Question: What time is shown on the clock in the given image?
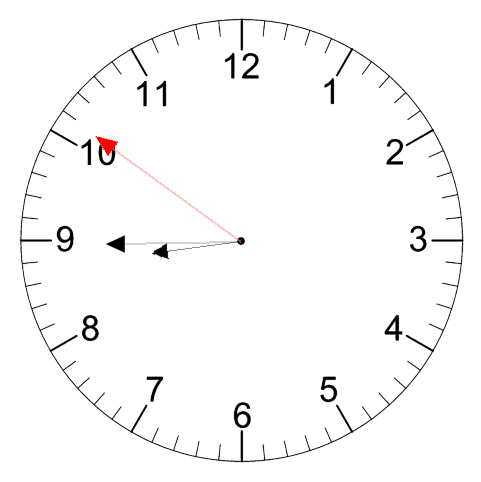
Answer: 08:44:51